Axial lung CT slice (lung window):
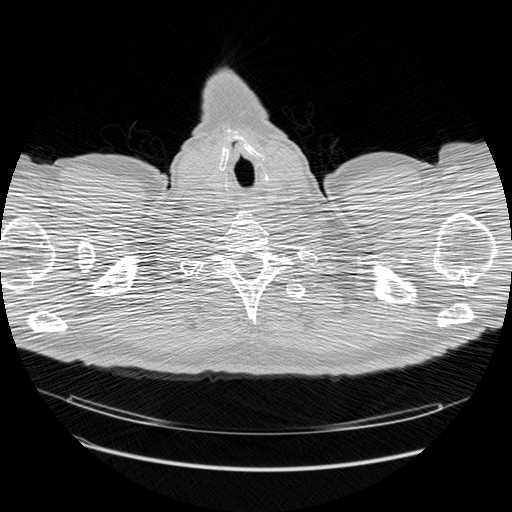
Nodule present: no